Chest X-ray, PA view. Patient: 35 years old, sex F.
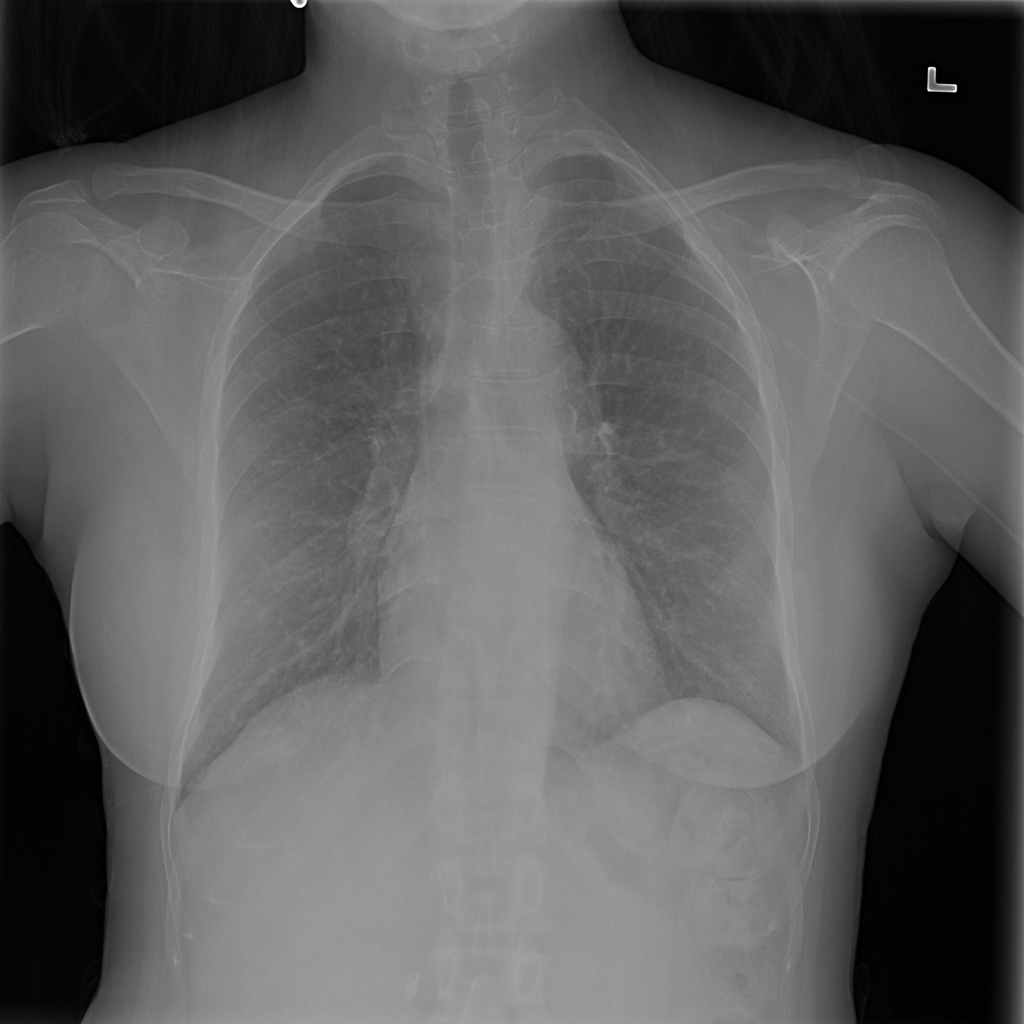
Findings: No Finding